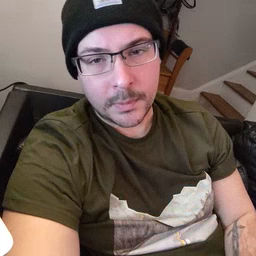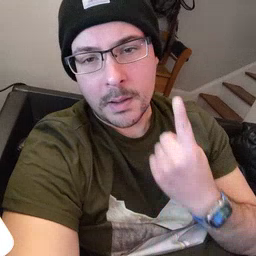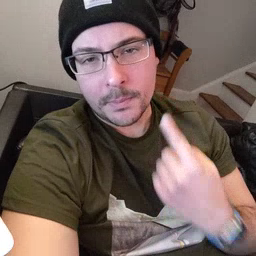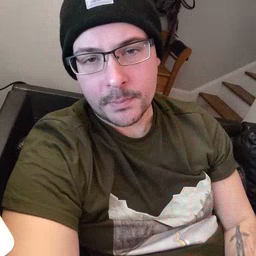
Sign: up